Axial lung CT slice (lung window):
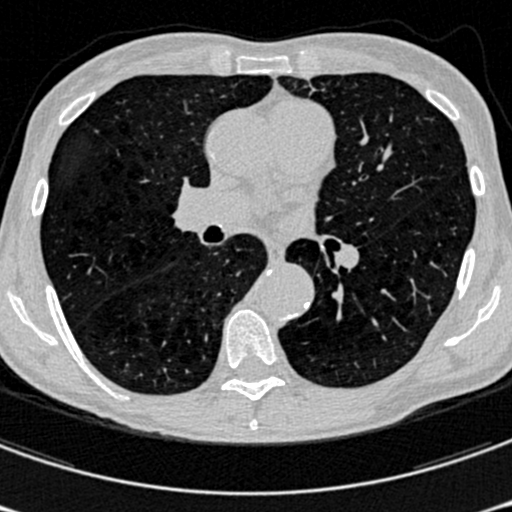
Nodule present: no